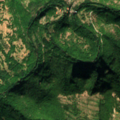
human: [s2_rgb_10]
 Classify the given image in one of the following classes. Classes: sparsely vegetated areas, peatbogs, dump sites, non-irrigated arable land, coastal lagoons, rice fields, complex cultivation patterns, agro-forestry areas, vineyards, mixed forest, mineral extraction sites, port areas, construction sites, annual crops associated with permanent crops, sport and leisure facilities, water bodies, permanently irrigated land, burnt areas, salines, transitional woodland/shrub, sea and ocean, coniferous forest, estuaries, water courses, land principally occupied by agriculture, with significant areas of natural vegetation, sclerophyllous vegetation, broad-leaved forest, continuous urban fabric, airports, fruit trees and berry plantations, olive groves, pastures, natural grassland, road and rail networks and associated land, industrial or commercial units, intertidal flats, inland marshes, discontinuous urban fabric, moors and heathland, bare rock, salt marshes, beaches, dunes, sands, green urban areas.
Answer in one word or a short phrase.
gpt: pastures, broad-leaved forest, mixed forest, natural grassland, transitional woodland/shrub